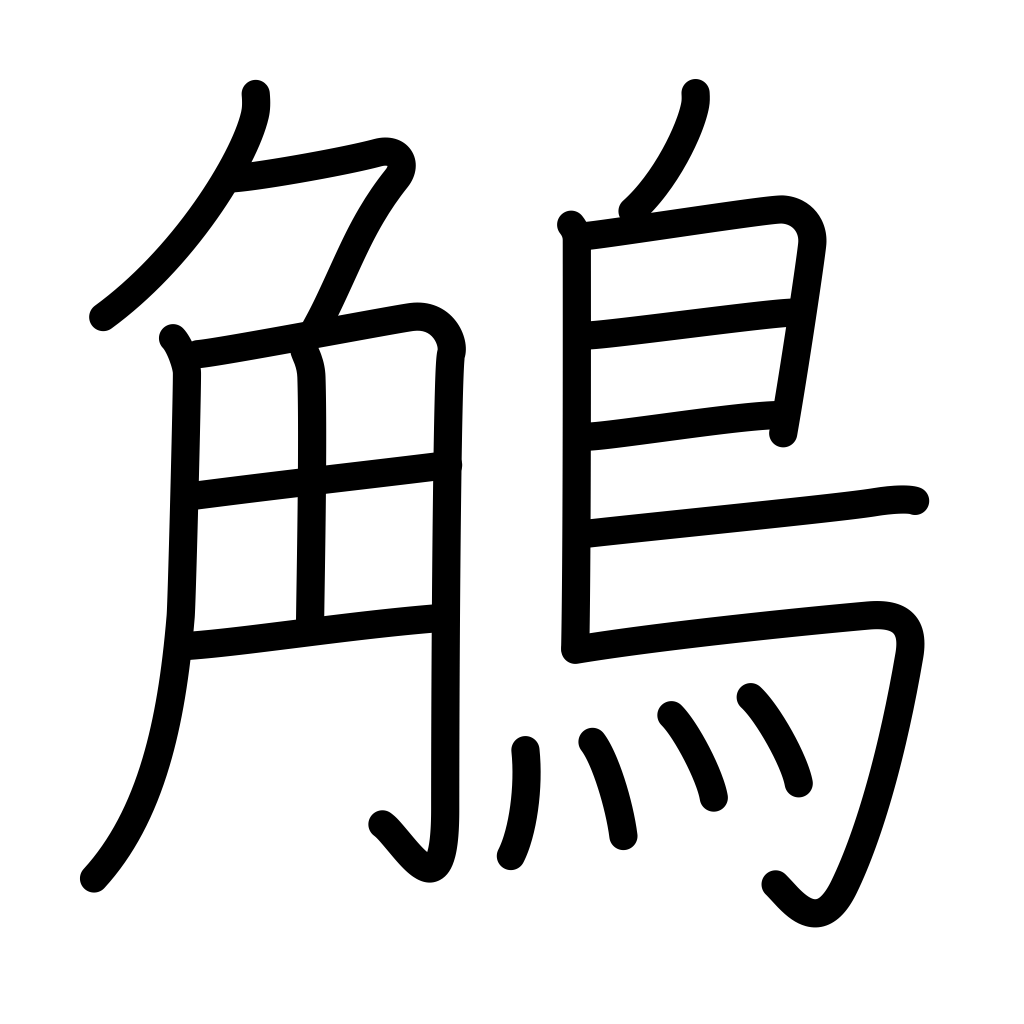
Meaning: grosbeak, hawkfinch